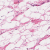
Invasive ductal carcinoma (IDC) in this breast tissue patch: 0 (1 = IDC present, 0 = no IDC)